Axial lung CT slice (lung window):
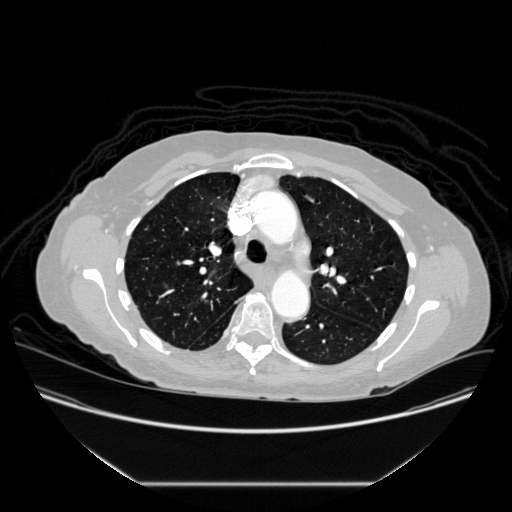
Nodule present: no